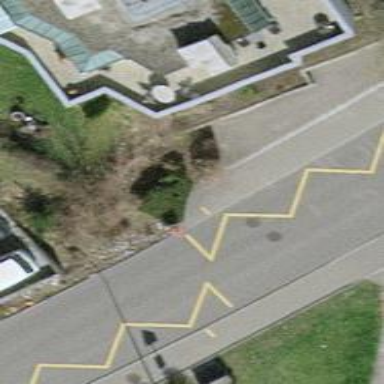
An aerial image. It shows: Bus stop with platform for public transport.